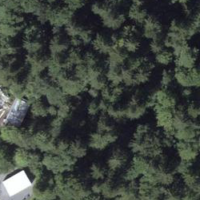
EUNIS habitat code: 43
Species observed at this site:
Asplenium trichomanes